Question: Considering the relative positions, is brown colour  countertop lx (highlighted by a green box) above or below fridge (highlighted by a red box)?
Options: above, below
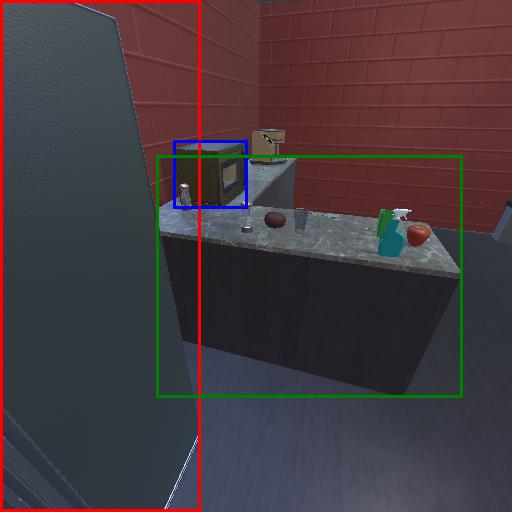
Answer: above